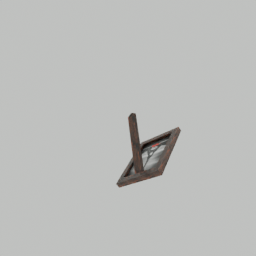
Label: decoration